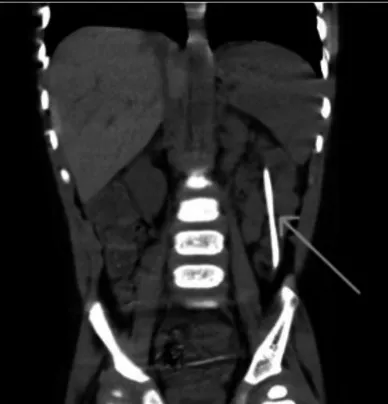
Plain abdominal CT scan. Coronal.
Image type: radiology (ct)